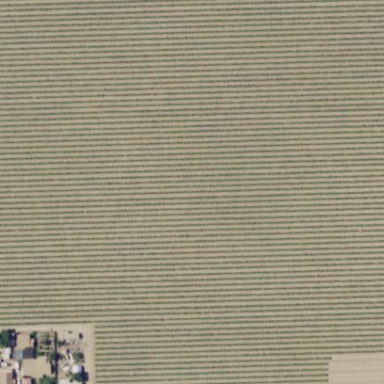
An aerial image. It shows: Vineyard.